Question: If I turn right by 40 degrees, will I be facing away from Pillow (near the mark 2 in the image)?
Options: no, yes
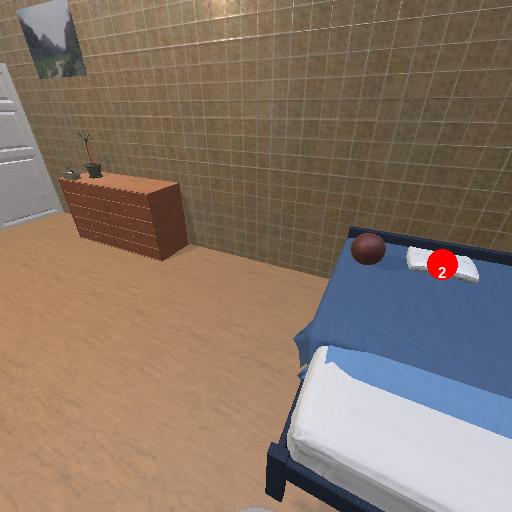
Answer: no